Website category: auto
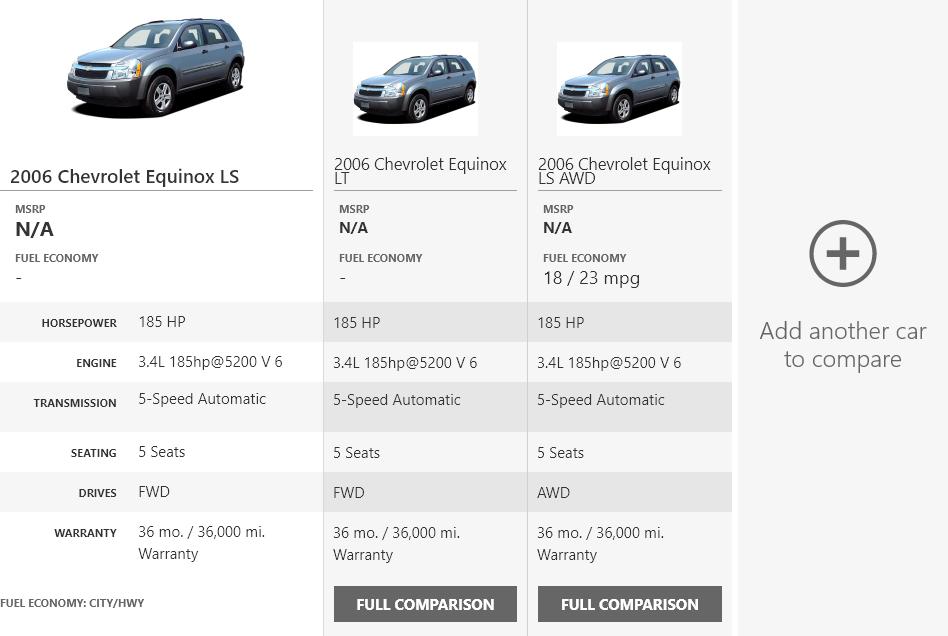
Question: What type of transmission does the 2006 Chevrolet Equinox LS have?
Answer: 5-Speed Automatic

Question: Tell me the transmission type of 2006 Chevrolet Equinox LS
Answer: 5-Speed Automatic

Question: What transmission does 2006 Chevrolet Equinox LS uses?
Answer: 5-Speed Automatic

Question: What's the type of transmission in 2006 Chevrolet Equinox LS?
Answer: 5-Speed Automatic

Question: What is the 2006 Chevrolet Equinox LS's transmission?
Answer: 5-Speed Automatic

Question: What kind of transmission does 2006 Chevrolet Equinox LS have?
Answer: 5-Speed Automatic

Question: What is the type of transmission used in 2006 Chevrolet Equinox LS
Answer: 5-Speed Automatic

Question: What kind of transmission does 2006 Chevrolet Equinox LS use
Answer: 5-Speed Automatic

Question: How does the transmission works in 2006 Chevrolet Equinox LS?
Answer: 5-Speed Automatic

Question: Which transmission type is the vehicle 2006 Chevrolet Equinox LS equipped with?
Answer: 5-Speed Automatic

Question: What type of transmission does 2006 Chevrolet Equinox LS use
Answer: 5-Speed Automatic

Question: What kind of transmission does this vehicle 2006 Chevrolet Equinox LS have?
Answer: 5-Speed Automatic

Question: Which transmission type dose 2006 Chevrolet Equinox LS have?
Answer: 5-Speed Automatic

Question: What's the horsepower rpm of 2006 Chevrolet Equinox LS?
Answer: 185 HP

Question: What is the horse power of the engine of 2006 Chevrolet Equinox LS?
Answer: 185 HP

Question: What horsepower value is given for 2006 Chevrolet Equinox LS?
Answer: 185 HP

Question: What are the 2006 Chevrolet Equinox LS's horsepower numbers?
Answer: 185 HP

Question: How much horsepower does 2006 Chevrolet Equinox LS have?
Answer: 185 HP

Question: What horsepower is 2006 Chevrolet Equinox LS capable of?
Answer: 185 HP

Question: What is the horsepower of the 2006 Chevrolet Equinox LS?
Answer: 185 HP

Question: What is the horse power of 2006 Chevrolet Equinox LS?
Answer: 185 HP

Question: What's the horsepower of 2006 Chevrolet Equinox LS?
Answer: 185 HP

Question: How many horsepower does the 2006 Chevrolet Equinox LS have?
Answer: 185 HP

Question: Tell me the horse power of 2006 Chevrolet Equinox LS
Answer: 185 HP

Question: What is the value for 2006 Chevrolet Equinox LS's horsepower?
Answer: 185 HP

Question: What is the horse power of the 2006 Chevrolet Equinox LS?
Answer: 185 HP

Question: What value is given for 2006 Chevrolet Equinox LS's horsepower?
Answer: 185 HP

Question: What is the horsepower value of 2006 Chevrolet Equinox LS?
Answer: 185 HP

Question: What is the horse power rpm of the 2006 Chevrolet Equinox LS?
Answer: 185 HP

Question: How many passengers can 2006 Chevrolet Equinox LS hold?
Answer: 5 Seats

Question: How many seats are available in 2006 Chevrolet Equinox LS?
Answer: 5 Seats

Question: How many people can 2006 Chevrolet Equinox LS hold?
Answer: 5 Seats

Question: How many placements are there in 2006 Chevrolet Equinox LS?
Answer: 5 Seats

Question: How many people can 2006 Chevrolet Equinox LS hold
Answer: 5 Seats

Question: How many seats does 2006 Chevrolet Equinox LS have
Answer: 5 Seats

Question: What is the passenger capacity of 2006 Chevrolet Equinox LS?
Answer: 5 Seats

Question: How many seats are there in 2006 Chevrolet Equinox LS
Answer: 5 Seats

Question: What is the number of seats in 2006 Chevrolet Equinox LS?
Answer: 5 Seats

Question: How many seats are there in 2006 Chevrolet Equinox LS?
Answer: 5 Seats

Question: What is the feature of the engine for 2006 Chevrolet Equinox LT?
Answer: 3.4L 185hp@5200 V 6

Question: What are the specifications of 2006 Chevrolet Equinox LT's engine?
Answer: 3.4L 185hp@5200 V 6

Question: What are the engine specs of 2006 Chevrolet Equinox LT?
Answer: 3.4L 185hp@5200 V 6

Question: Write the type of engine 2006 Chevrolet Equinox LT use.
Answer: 3.4L 185hp@5200 V 6

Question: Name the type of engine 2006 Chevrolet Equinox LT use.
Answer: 3.4L 185hp@5200 V 6

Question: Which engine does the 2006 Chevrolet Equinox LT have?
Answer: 3.4L 185hp@5200 V 6

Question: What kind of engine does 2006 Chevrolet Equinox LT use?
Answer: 3.4L 185hp@5200 V 6

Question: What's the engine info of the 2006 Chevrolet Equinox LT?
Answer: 3.4L 185hp@5200 V 6

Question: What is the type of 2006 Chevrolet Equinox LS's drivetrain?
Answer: FWD

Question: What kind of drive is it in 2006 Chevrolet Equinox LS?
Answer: FWD

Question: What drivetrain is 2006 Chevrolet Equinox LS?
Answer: FWD

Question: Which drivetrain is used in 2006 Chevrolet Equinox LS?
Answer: FWD

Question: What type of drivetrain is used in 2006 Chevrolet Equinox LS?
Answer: FWD

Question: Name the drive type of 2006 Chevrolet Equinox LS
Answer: FWD

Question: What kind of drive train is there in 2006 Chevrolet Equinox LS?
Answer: FWD

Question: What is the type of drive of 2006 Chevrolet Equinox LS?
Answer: FWD

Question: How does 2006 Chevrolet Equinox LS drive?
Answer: FWD

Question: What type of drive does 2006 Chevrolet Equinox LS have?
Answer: FWD

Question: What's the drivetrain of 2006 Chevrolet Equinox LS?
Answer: FWD

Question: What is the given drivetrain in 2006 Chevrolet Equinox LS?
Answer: FWD

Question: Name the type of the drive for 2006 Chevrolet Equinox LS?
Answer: FWD

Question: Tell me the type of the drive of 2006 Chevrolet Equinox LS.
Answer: FWD

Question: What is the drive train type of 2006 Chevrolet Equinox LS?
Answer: FWD

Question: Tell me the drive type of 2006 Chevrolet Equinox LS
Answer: FWD

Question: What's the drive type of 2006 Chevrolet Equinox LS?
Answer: FWD